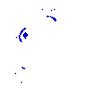
Particle: electron